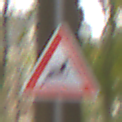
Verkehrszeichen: WildwechselLinks
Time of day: Midday
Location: Outdoor (Nature)
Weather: Overcast
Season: NotSpecified
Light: Natural